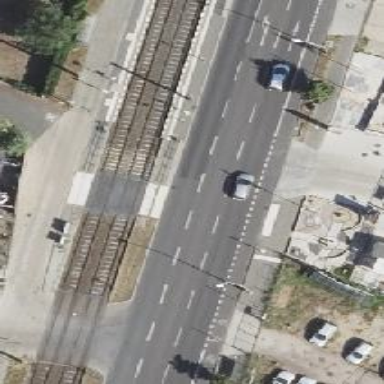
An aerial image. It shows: Uncontrolled tram railway crossing.